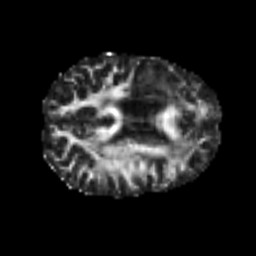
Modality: FA
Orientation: axial
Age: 53
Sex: female
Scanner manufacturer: siemens
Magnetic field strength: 3 T
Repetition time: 4.999 s
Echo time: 0.07946 s